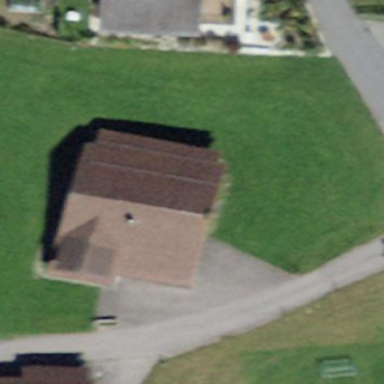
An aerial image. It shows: Farm building.